Fundus camera: canon
Shooting center: optic_disc
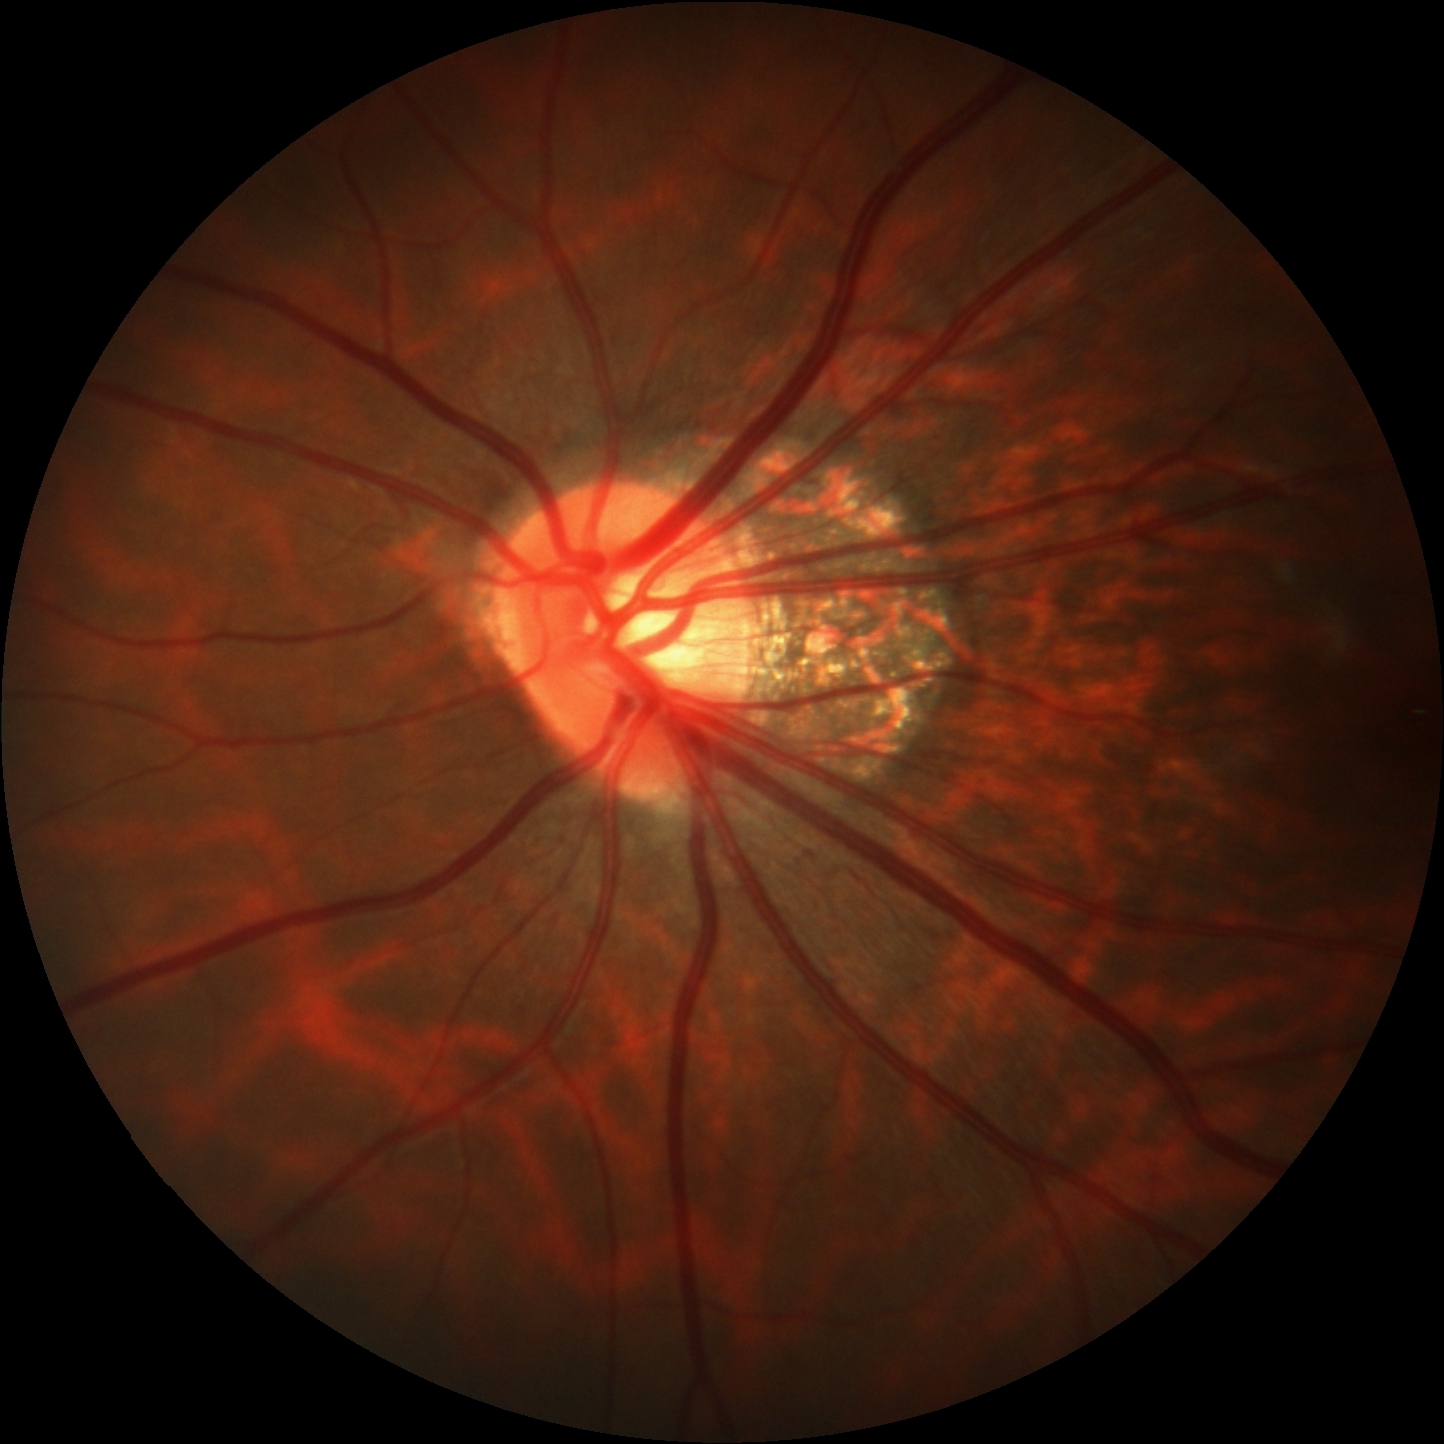
Pathologic myopia: yes
Patchy retinal atrophy: present
Retinal detachment: absent